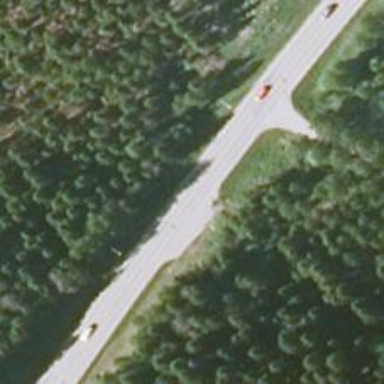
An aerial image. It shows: Asphalt trunk highway.